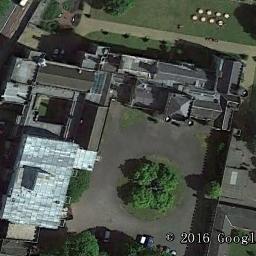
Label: palace